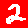
Digit: 2